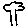
Label: tree